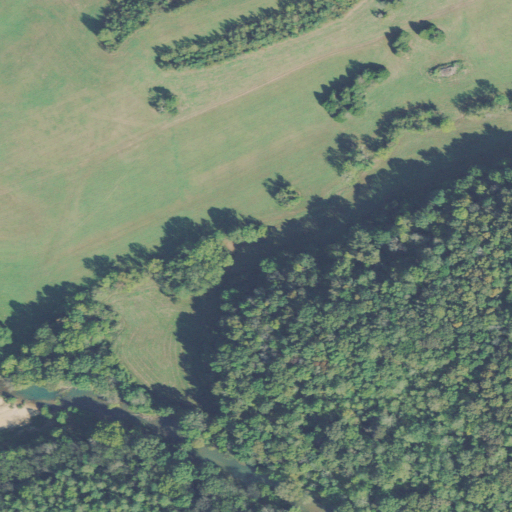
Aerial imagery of valley in Tennessee named Gillham Hollow containing pasture, deciduous forest, woody wetlands, and herbaceous wetlands